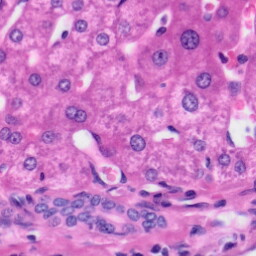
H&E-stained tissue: Liver